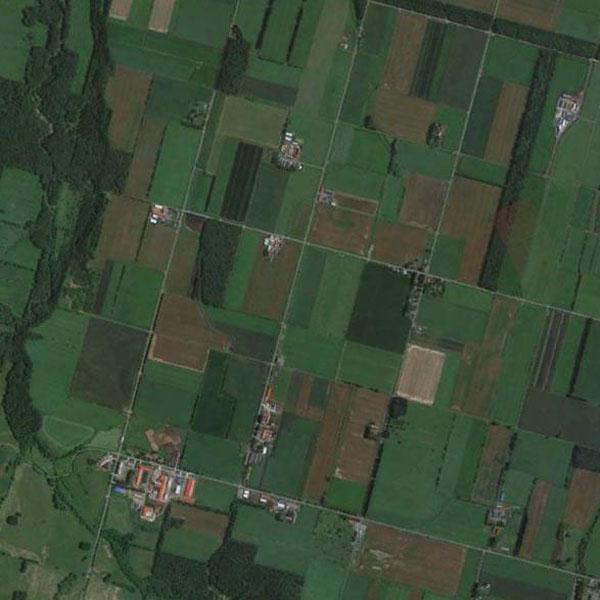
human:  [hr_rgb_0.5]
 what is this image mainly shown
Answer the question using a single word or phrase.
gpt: farmland